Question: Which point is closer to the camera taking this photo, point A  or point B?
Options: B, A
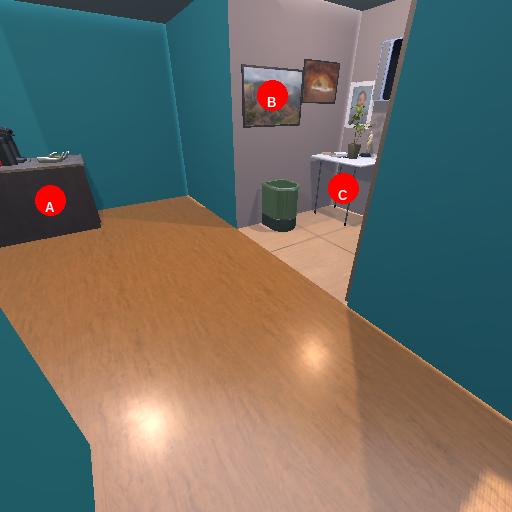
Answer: B